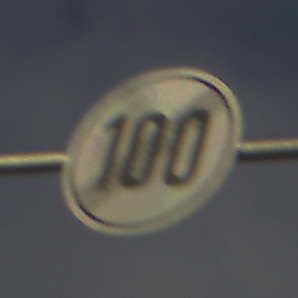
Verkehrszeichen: EndeGeschwindigkeit100
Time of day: SunriseSunset
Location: Outdoor (Nature)
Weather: PartlyCloudy
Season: NotSpecified
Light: Natural